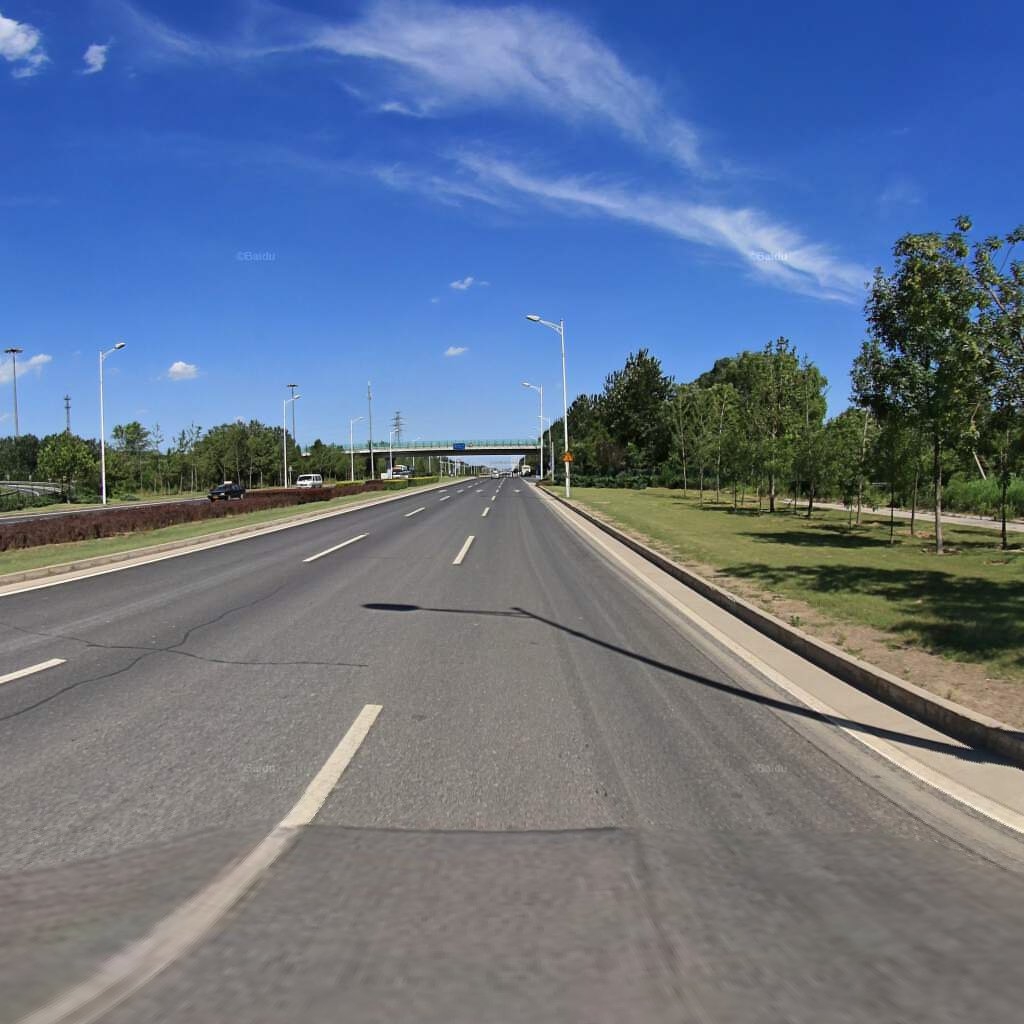
Region: Haidian
Road damage annotations: transverse patch, longitudinal patch